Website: home-depot
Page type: account-selection
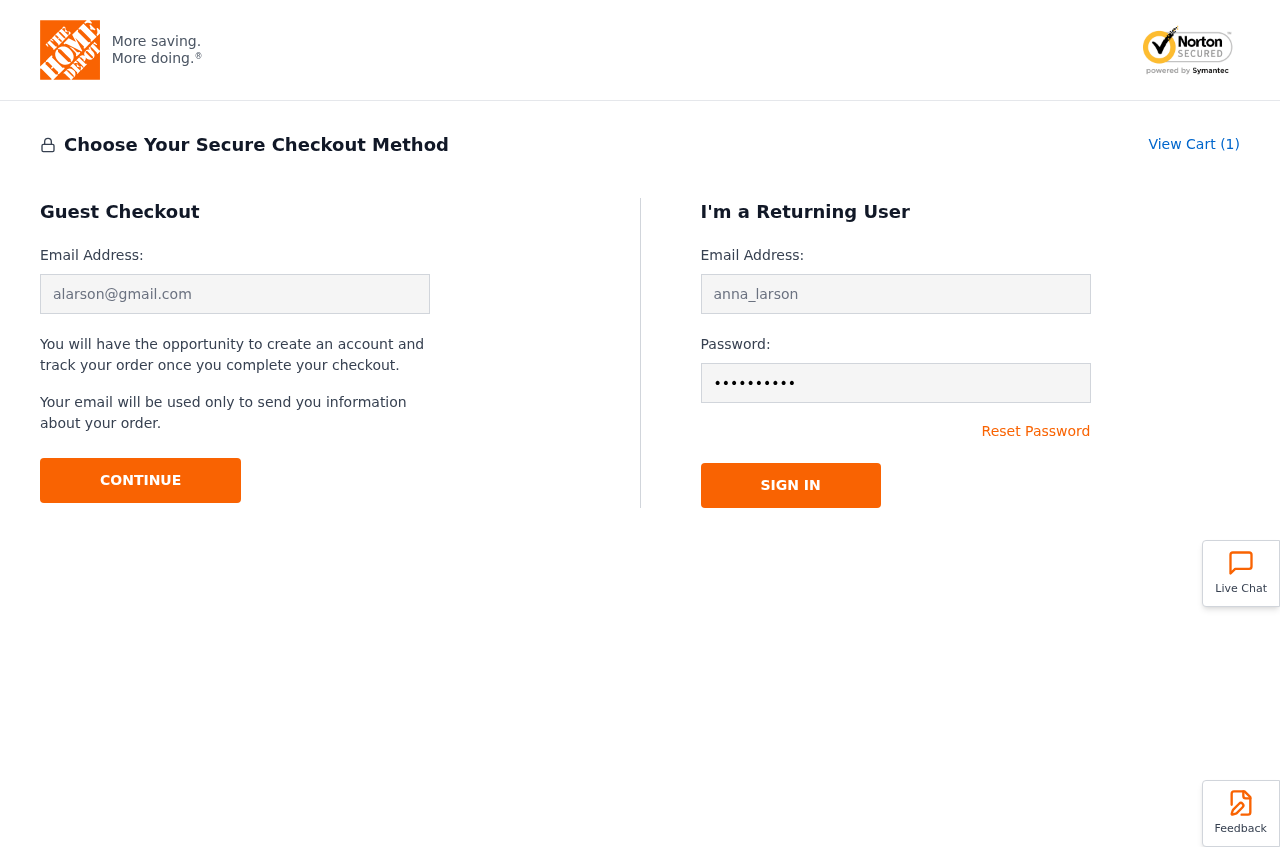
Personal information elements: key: PII_EMAIL
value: alarson@gmail.com
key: PII_LOGIN_USERNAME
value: anna_larson
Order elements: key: ORDER_NUM_ITEMS
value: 1